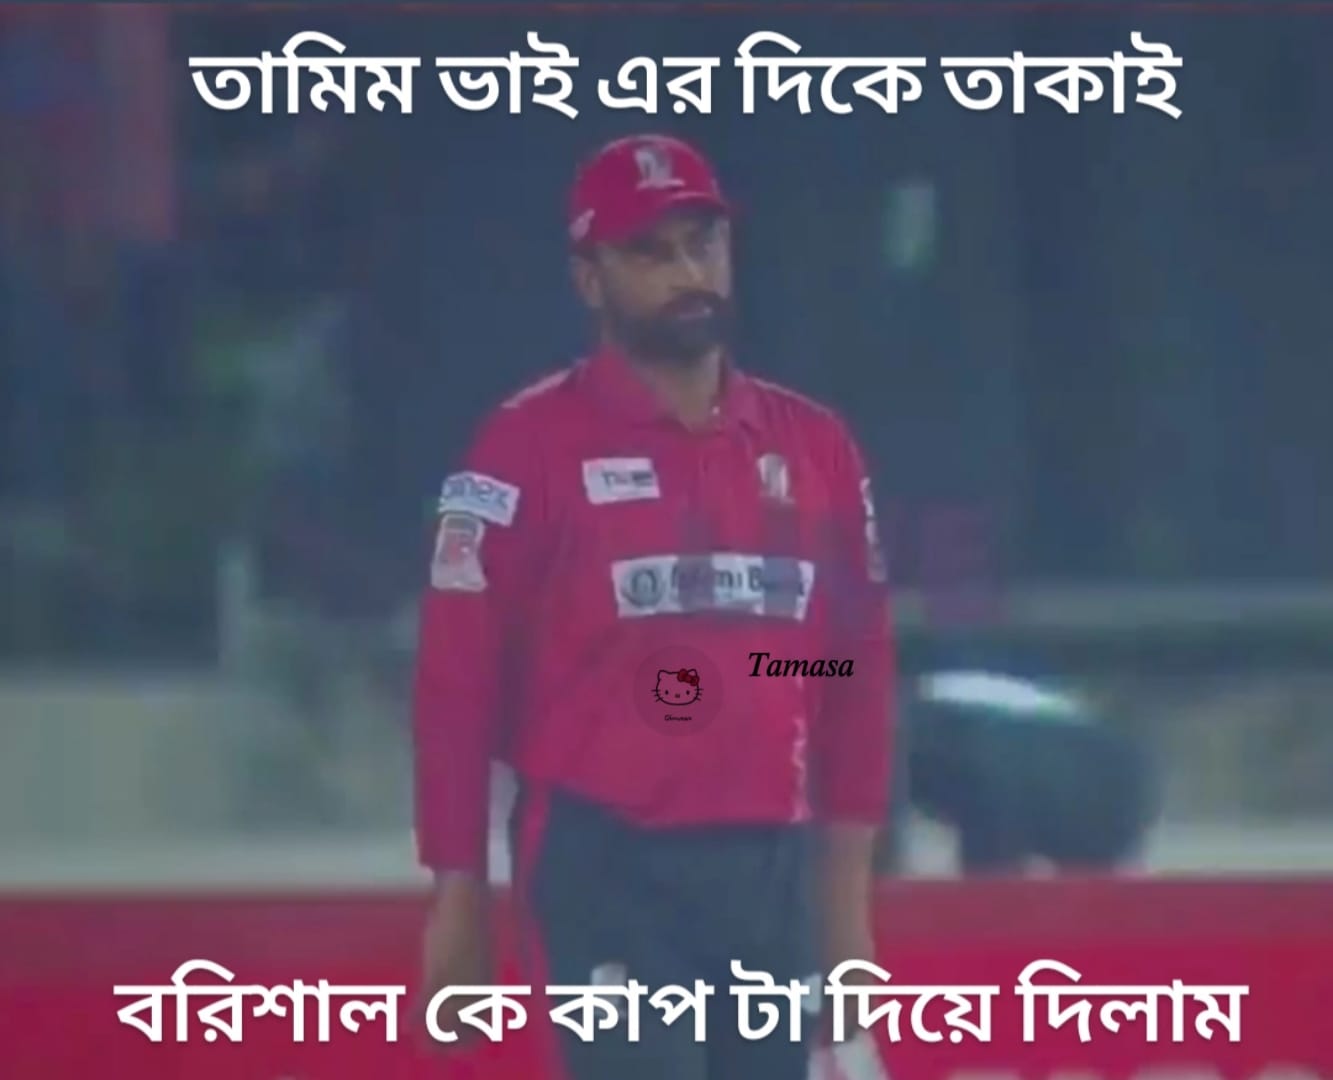
Text: তামিম ভাই এর দিকে তাকাই বরিশাল কে কাপ টা দিয়ে দিলাম
Label: Non Hate